Question: I have a table as such:

Each record in the column 'ColumnName' contains the name of a column in another table, 'regressionDifferences'. I want to loop through 'ColumnName' and select each of the columns in 'regressionDifferences' and insert them into 'ColumnContent'. At the moment I'm just focusing on printing the column content to the screen, and then I will worry about inserting it.
This is what I have written so far:
'''
DECLARE @LoopCounter INT = 1, @MaxRowNumber INT = 42762,
@ColumnName VARCHAR(max), @UniqueID VARCHAR(max)
WHILE(@LoopCounter < @MaxRowNumber)
BEGIN
SELECT @ColumnName = ColumnName
FROM ColumnDifference WHERE RowNumber = @LoopCounter
SELECT @UniqueID = UniqueID
FROM ColumnDifference WHERE RowNumber = @LoopCounter
SELECT DISTINCT @ColumnName AS ColumnContent FROM regressionDifferences rD
WHERE rD.UniqueID LIKE @UniqueID + '%'
SET @LoopCounter = @LoopCounter + 1
END
'''
For some reason this is just returning the names of the columns, ie 'a_4, a_4, a_4, a_10, a_11, a_6', etc as opposed to the actual content of each column.
Can anyone help me as to where I'm going wrong?
Thanks
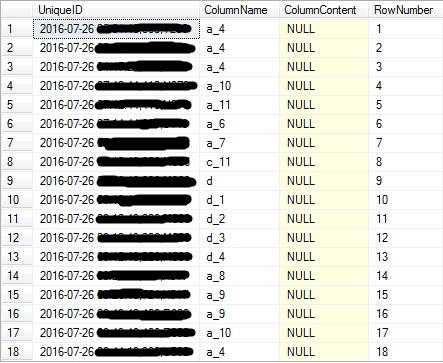
Answer: '''
declare @sql varchar(max);
set @sql ='SELECT DISTINCT ' + @ColumnName + 'AS ColumnContent FROM regressionDifferences rD WHERE rD.UniqueID LIKE '''
+ @UniqueID + '%'''
exec(@sql);
'''
use the above query to create dynamic sql you need.
your dynamic query is equivalent to
'''
SELECT DISTINCT 'a_4' AS ColumnContent FROM regressionDifferences rD
WHERE rD.UniqueID LIKE '2016-07-26''+ '%'
'''
The variable '@ColumnName' is not treated as column name in your dynamic query. It is treated as text